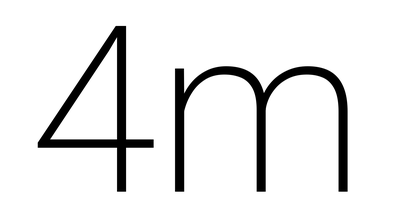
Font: Roboto_ExtraLight